Aerial crown-view tile of a tropical tree (Barro Colorado Island, Panama), acquired 20250124:
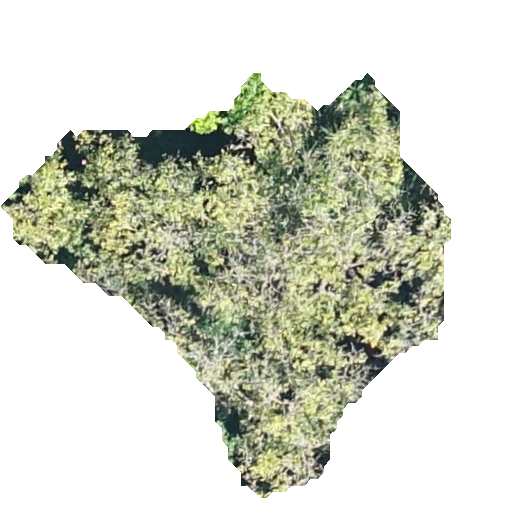
Species: Anacardium excelsum
GBIF accepted scientific name: Anacardium excelsum
Crown area: 155.145 m²